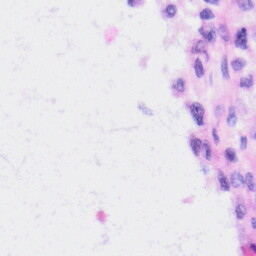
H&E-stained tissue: Liver